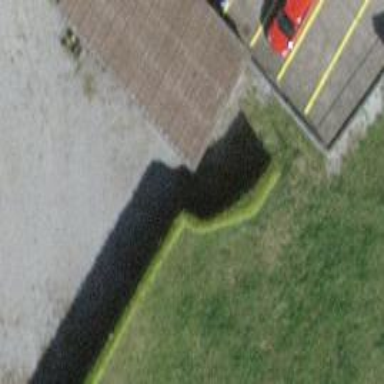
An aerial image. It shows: Hedge barrier.